Current action and preconditions to check: trajectory_clear

Your task: For each precondition in the list above, predict whether it will hold at this action.

Consider the current scene as observed from the mobile robot's camera, and analyze the predicted future states of all dynamic agents (e.g., people, animals, vehicles, or any moving entities) within the NEXT SECOND.

IMPORTANT: Only answer "very likely" if you are absolutely certain—based on strong, clear evidence—that a dynamic agent will violate the precondition in the predicted future state. Do NOT answer "very likely" for unlikely, ambiguous, or low-probability risks.

Ask yourself for each precondition: Is there a high probability, with clear and convincing evidence, that the predicted future states of any dynamic agent will interfere with the predicted future state of the currently executing action within the NEXT SECOND, causing that precondition to fail?

Assess the risk level based on these predictions. Use "likely" or "very likely" if motions create a clear risk of interference.

Use "neutral" or "improbable" if agents are nearby but their predicted paths are clearly diverging or non-conflicting.

Failure Risk Categories: "very improbable", "improbable", "neutral", "likely", "very likely"

Answer Format: Output ONLY the probability_of_failure value from these categories: "very improbable", "improbable", "neutral", "likely", "very likely"

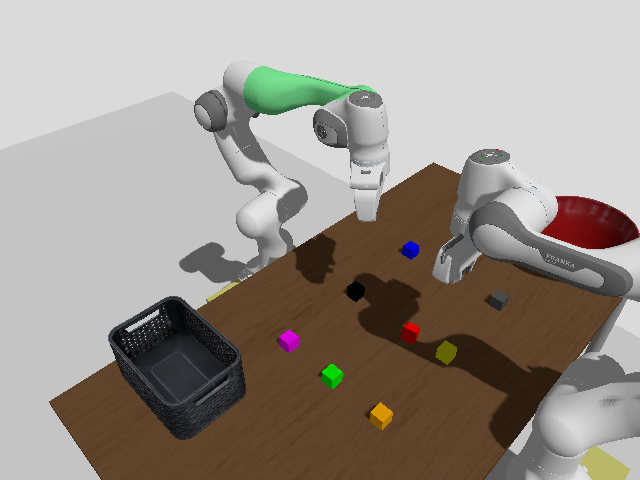

Answer: improbable